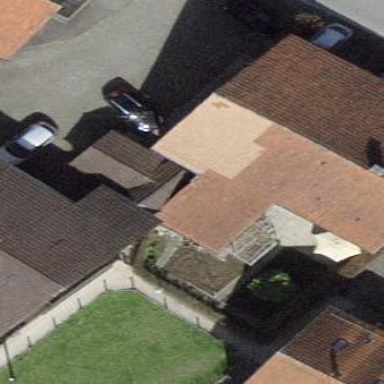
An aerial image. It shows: Detached building.